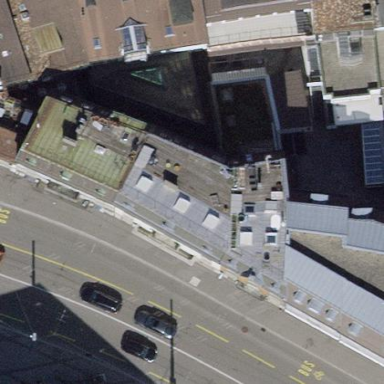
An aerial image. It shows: Apartments building with saltbox-shaped roof oriented along.